Question: I have this code:
'''
public BigDecimal getDifference() {
BigDecimal total = BigDecimal.ZERO.setScale(2, BigDecimal.ROUND_HALF_DOWN);
for (Order order : orders) {
BigDecimal originalCost= order.getOriginalValue();
BigDecimal nweCost= order.getNewValue();
BigDecimal diff = newValue.substract(originalValue);
total.add(diff);
}
return total;
}
'''
I am testing with originalCost > newCost but total is always 0. I took a snapshot of the debugger at the line 'total.add(diff)':

Does anybody know what I am doing wrong?
Thanks.
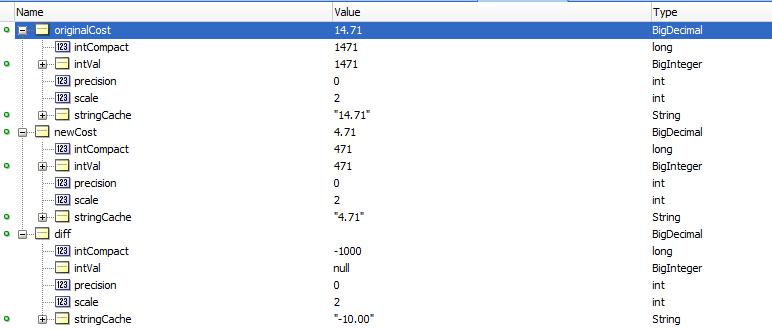
Answer: '''
total = total.add(diff);
'''
Immutable type, like String.
Some IDEs give a warning.